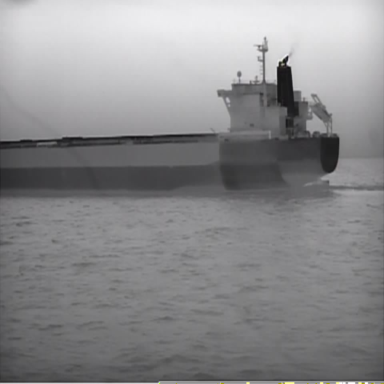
There is a liner in the infrared image.